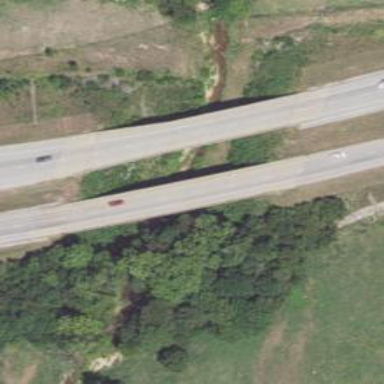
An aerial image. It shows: Beam bridge over trunk highway.